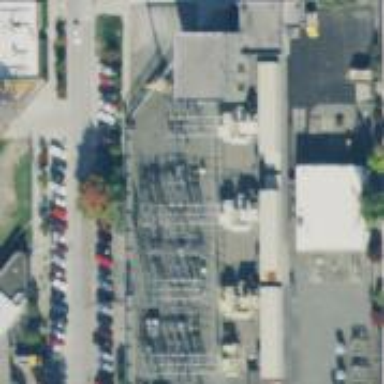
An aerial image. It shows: Distribution level power substation surrounded by wall.